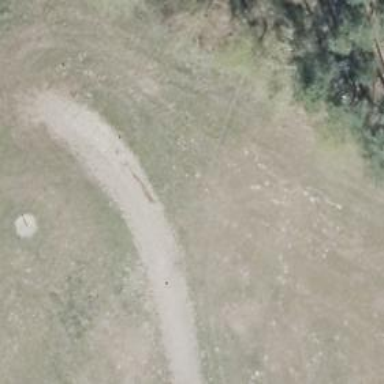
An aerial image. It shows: Hunting stand.